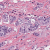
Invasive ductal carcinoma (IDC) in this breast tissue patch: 1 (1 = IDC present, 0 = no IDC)